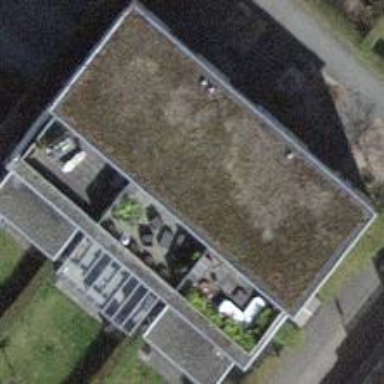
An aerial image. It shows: Flat-roofed building with multiple parts.